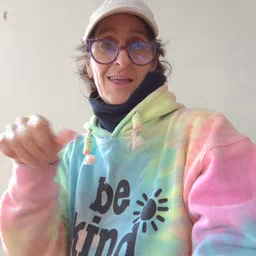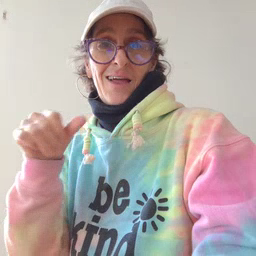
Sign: carrot